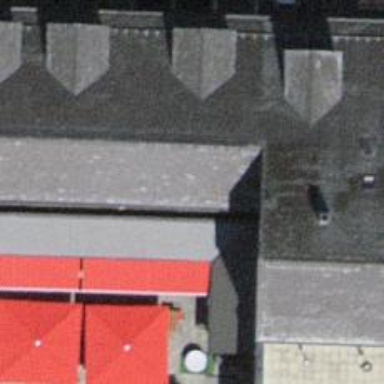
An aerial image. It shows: Restaurant.